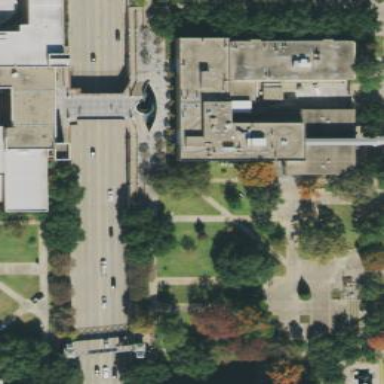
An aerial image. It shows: View of university building.